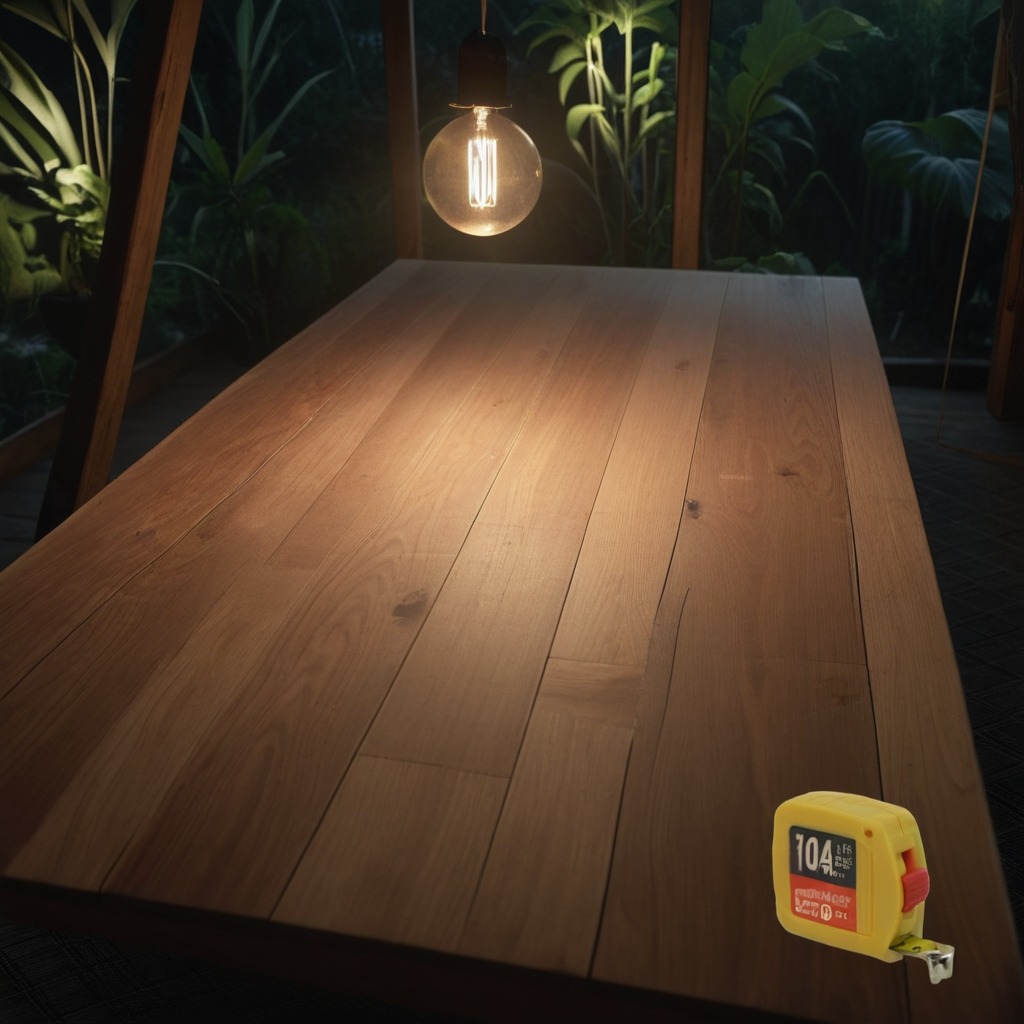
A measuring tape is lying on the wooden table.